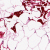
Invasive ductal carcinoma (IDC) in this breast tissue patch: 0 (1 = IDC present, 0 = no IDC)